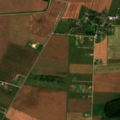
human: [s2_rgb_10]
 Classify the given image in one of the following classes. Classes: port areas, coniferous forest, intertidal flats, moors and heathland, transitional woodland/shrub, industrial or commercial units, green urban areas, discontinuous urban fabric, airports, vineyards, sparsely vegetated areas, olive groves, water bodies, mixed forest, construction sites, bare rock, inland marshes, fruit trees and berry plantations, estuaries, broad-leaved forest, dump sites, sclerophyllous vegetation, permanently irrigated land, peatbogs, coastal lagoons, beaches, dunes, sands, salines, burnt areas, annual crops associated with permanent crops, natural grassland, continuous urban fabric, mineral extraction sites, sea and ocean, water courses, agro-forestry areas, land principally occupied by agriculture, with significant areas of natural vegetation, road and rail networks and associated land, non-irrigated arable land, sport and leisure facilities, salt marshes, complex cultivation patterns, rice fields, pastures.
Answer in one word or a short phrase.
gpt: non-irrigated arable land, complex cultivation patterns, mixed forest